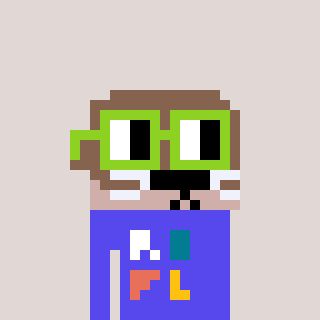
a pixel art character with square light green glasses, a otter-shaped head and a computerblue-colored body on a warm background